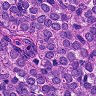
Metastatic tissue present: yes